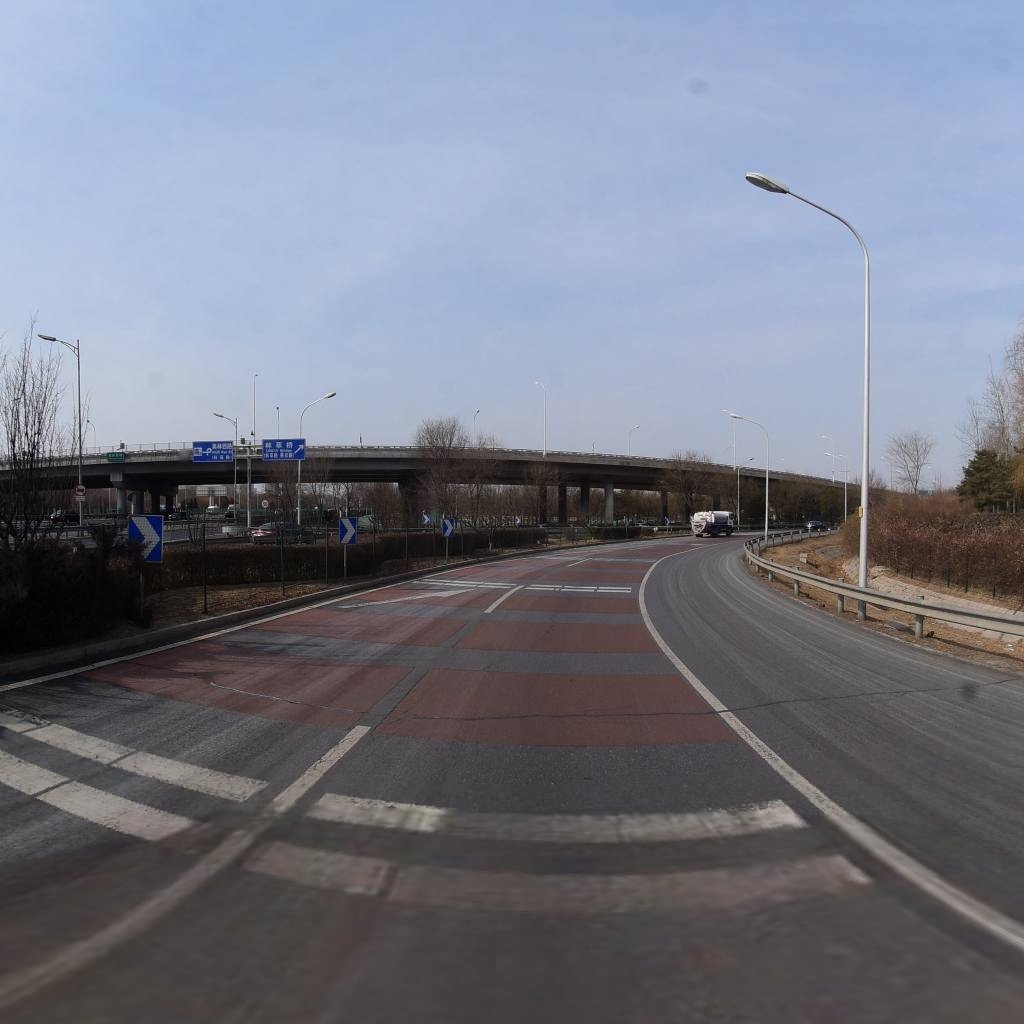
Region: Chaoyang
Road damage annotations: transverse patch